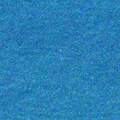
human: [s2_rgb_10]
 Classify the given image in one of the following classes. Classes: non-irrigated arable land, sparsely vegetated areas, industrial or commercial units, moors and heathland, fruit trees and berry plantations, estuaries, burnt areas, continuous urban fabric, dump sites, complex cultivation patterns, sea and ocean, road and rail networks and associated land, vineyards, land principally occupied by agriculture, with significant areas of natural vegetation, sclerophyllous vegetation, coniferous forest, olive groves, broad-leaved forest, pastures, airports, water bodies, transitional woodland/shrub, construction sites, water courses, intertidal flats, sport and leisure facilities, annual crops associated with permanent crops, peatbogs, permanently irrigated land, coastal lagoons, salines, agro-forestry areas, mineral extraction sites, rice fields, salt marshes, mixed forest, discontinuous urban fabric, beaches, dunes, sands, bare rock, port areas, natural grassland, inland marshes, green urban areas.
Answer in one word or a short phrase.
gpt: sea and ocean